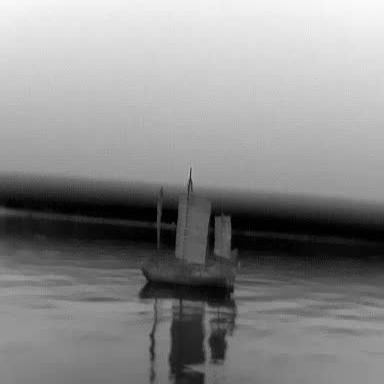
There is a sailboat in the infrared image.